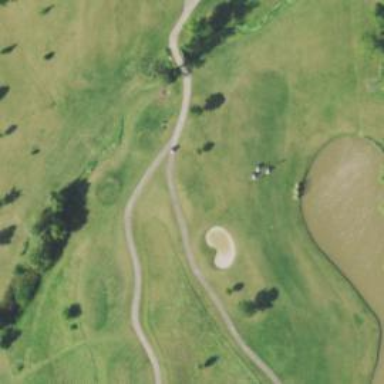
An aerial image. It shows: View of golf hole.